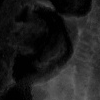
Atmospheric dust classification: not_dusty